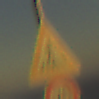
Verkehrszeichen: FussgaengerueberwegLinks
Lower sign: Geschwindigkeit70
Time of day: SunriseSunset
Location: Outdoor (RoadRail)
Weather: PartlyCloudy
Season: NotSpecified
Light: Natural